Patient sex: M
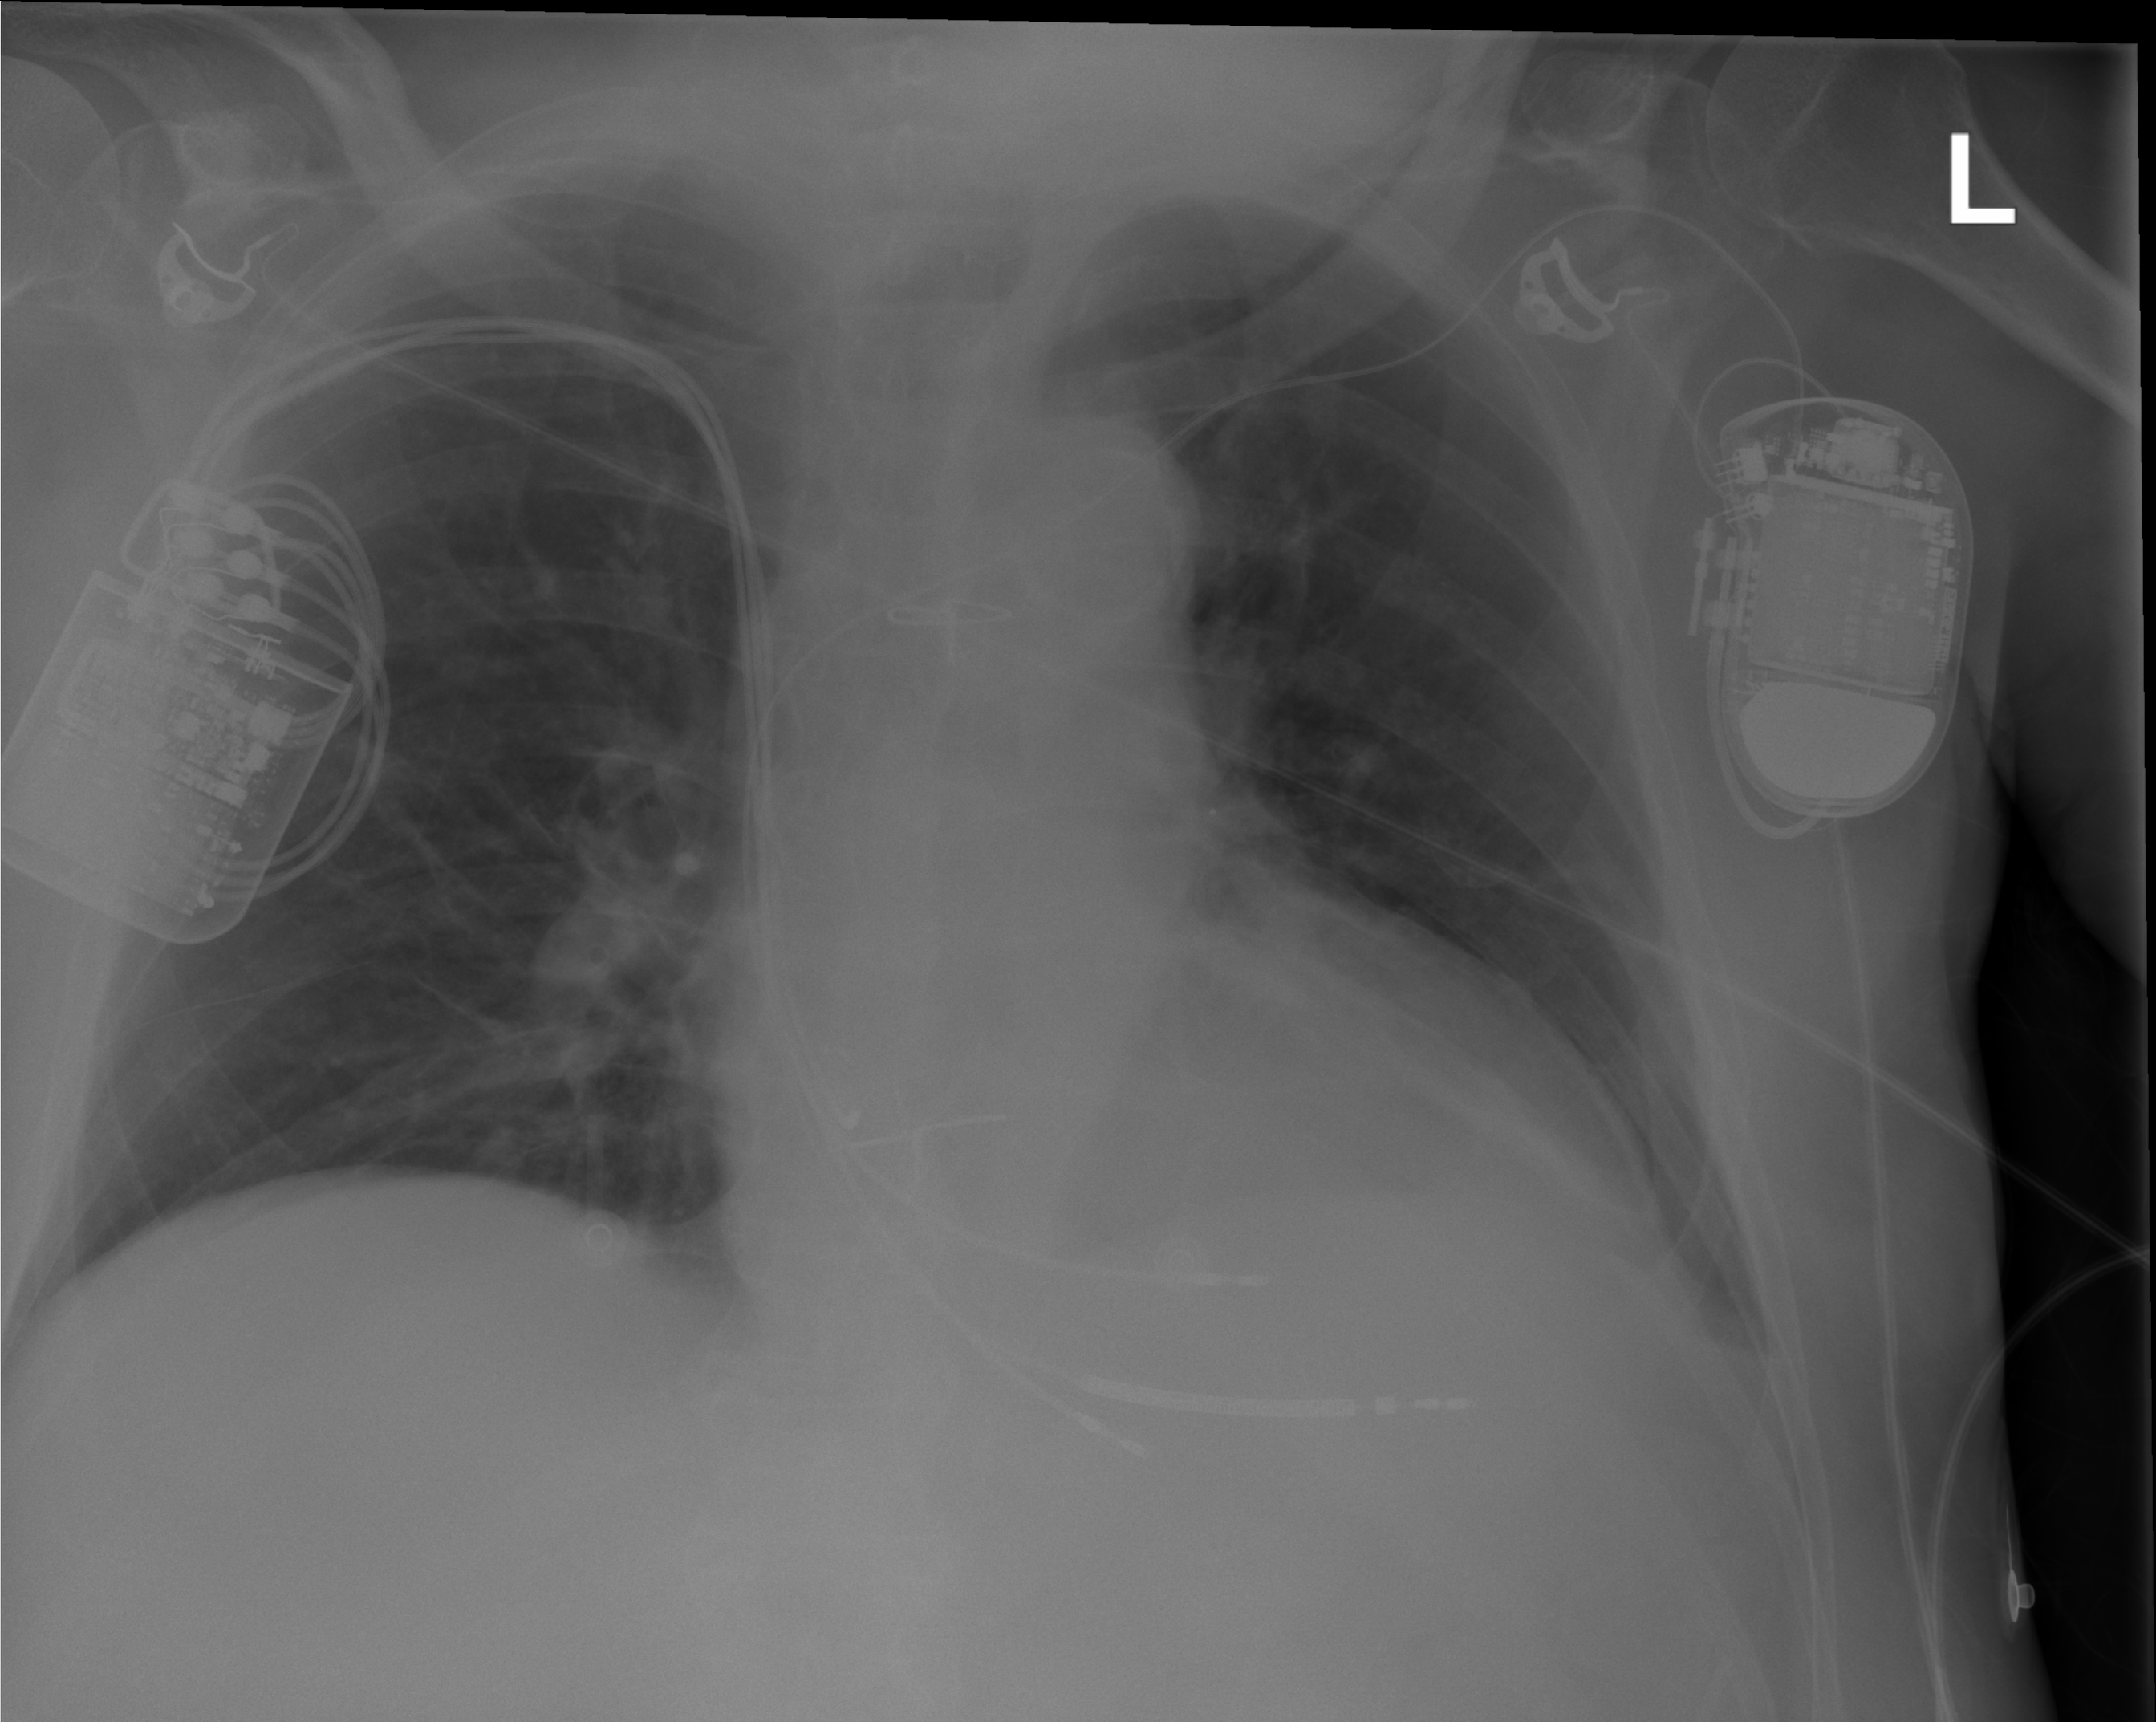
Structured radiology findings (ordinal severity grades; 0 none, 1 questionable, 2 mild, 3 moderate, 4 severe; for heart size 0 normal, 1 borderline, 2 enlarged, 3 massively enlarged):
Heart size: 0
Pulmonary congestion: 0
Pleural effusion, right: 0
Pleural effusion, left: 1
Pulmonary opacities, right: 0
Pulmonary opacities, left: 0
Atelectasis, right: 0
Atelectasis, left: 1